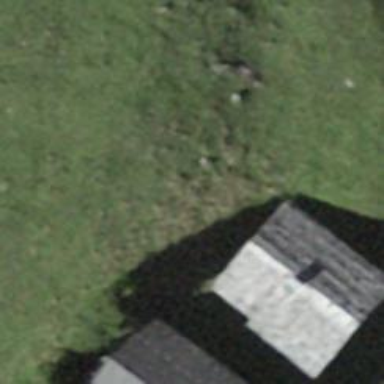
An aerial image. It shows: Building with tile roof.